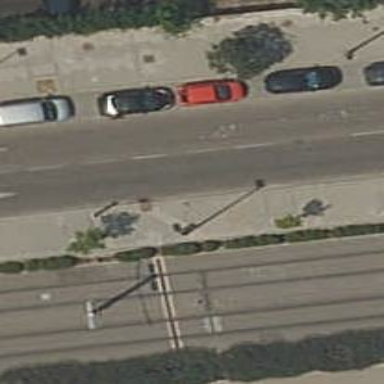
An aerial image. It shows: Bus stop with platform for public transport.